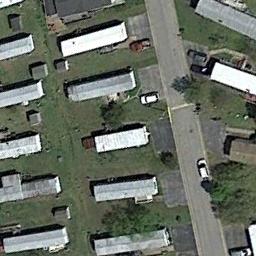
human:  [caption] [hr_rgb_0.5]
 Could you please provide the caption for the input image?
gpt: There are a row of colorful mobile homes on both sides of the road .

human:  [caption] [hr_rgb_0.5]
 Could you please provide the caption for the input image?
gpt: The mobile home park has some neatly arranged mobile homes and a road goes through the mobile home park .

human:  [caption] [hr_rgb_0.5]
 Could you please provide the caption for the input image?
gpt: Many buildings are in the mobile home park .

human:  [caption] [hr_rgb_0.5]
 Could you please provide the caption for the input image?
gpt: The mobile home park is on the grass next to the road .

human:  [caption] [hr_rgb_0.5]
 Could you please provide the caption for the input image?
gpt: There are some gray buildings on a green lawn in the mobile home park .